Brain MRI, t1w sequence, axial 2D slice.
Patient: age 45, sex F, weight 95 kg, height 1.95 m
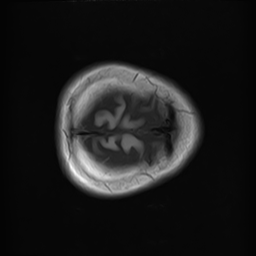